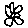
Label: flower